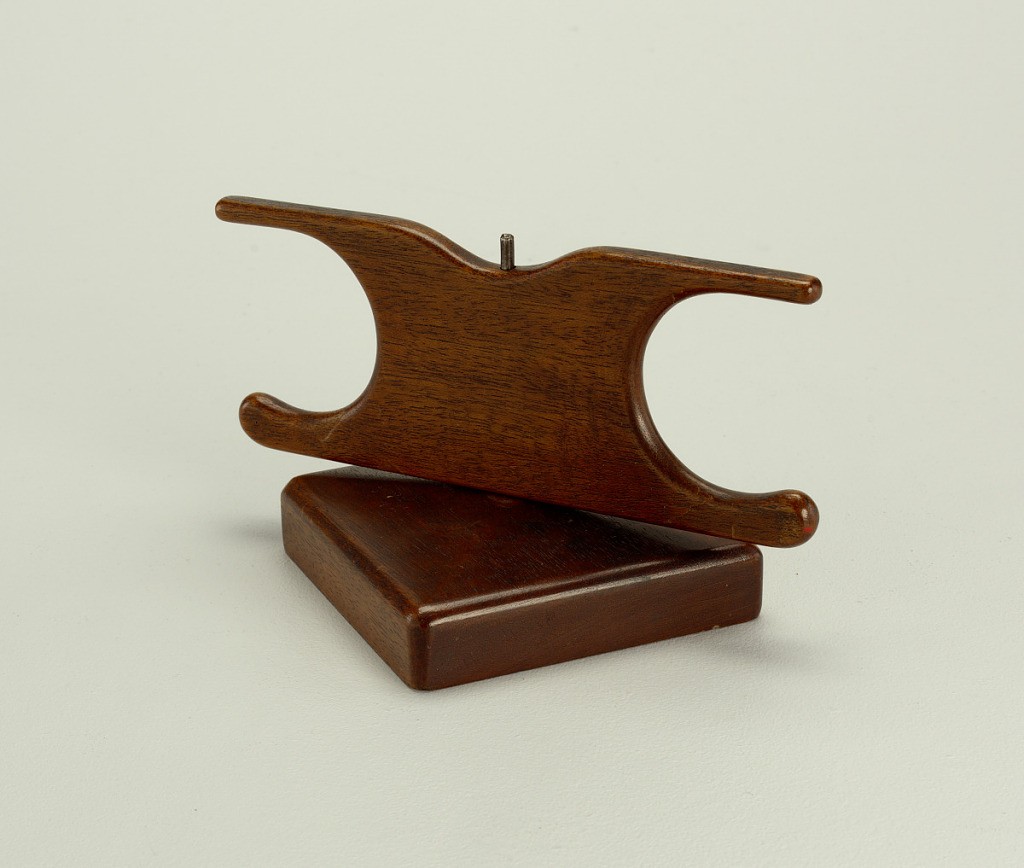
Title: Thread or yarn winder with base
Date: late 19th century
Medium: Mahogany, metal
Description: Winder formed of rectangular piece of wood with semi-circular cuts at both ends forming arms. Ends of arms curved and rounded. Base of square plan, slightly raised toward center. Base fitted with metal upright post; center of winder drilled with hole to fit and allow rotation of winder.